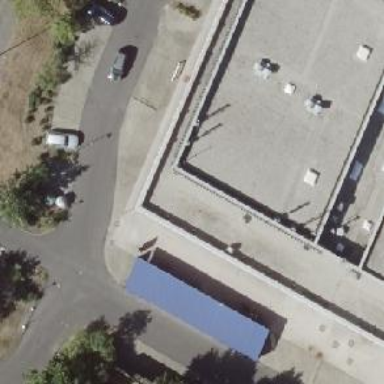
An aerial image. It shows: Power substation.